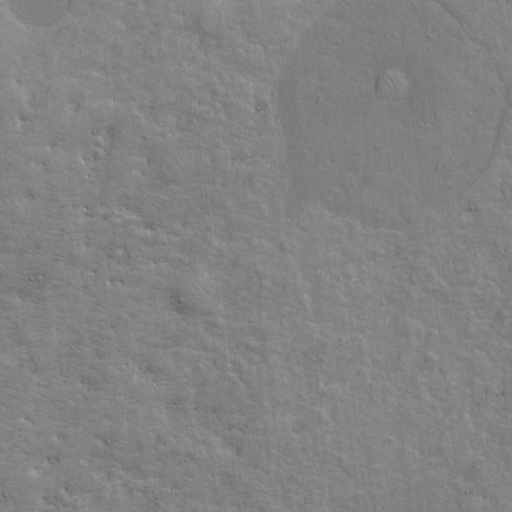
Classes present: Background